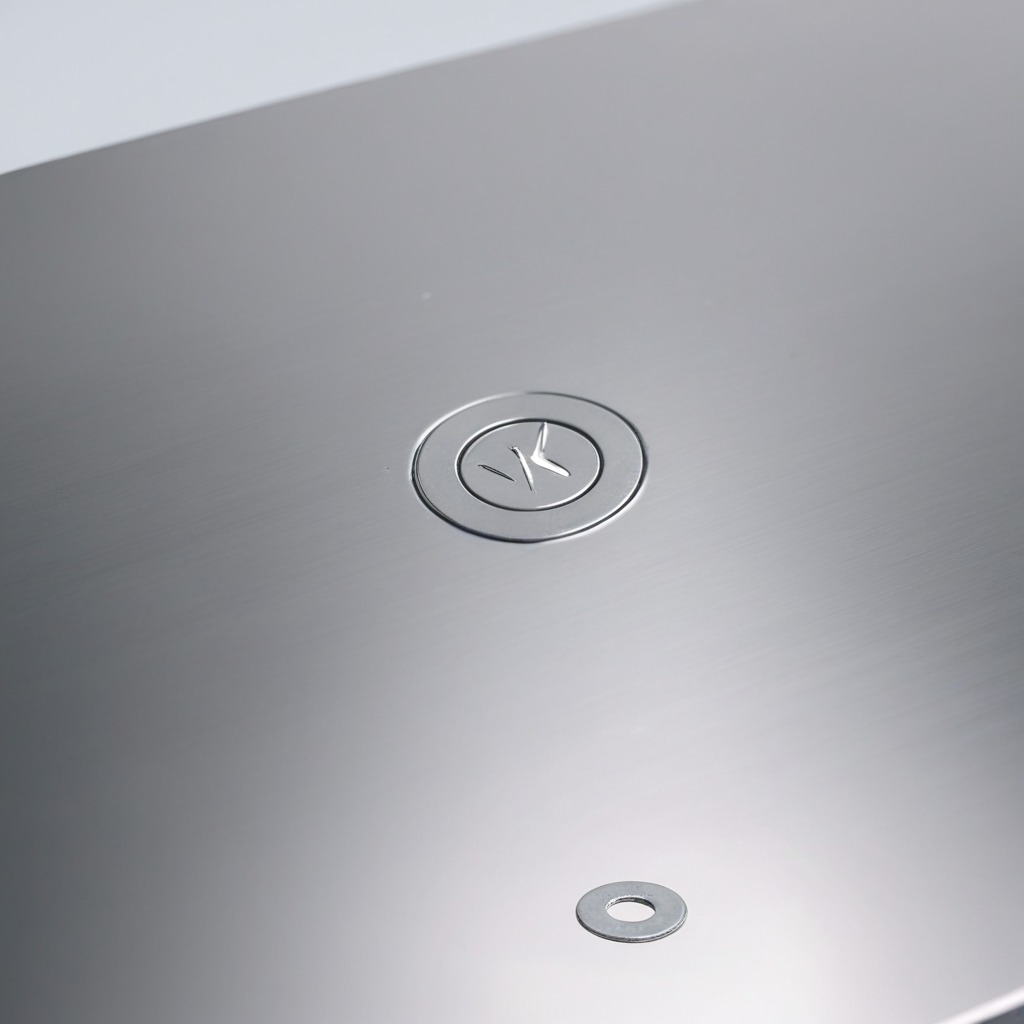
A flat metal washer is lying on the stainless steel table in a high-end prototyping lab.